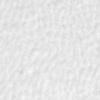
Label: no_change